Question: I run
'''
imagesc(real(lena))
colormap(hsv)
'''
where lena is a picture in 512x512 pixels.
I would like to get the special red-green-blue colormap like <URL> discussed.
A picture processed by it:

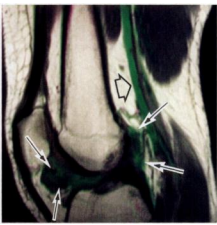
Answer: Use 'colormap bone' to get this gray-ish blue-ish tones for your medical images.
Here's an example of this colormap taken from Mathworks:
<URL>
See <URL> for more examples and pre-defined color maps.